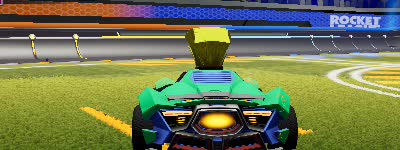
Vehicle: werewolf